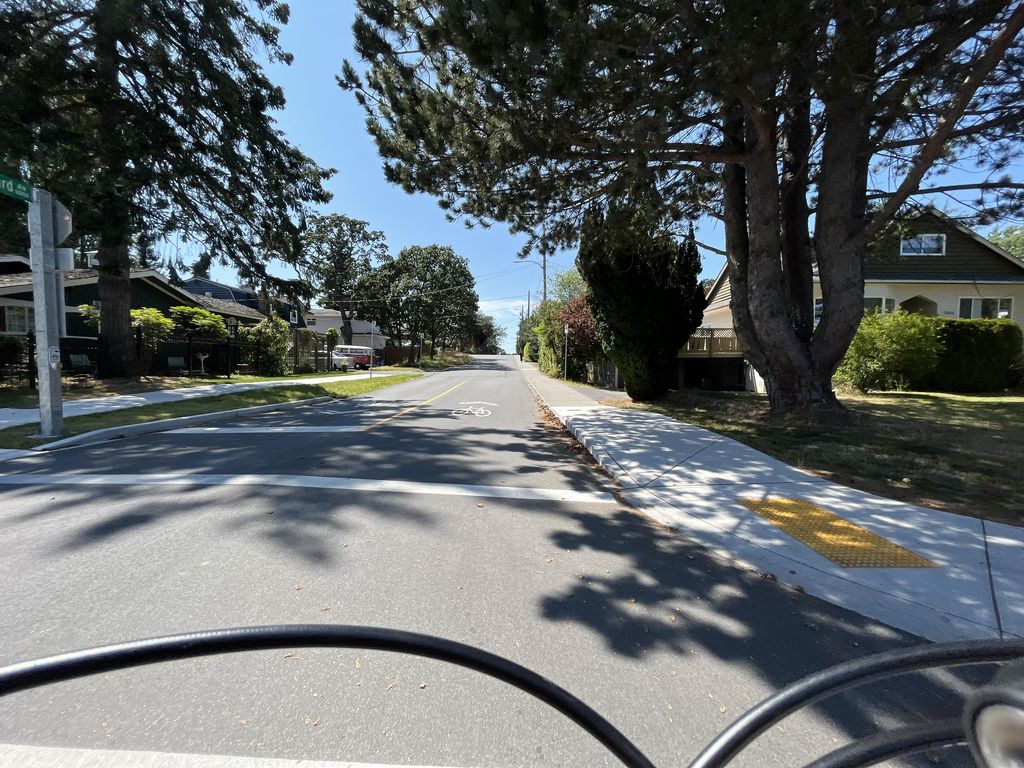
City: victoria